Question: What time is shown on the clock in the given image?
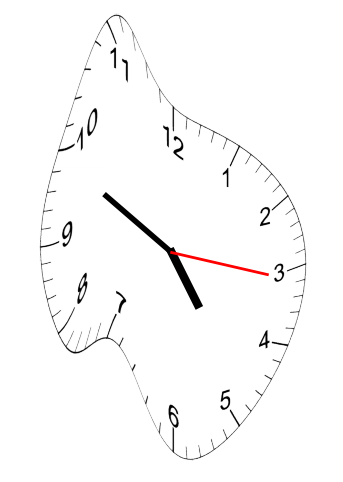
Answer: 04:49:16